Question: I have a question about ADB, does anyone know what is the difference between:
'adb shell' & 'adb hell' commands?
I'm wondering if except the "hellish" terminal color(only on Linux, in Windows you just get some prefixes) there are any other differences?
Seriously check yourself.

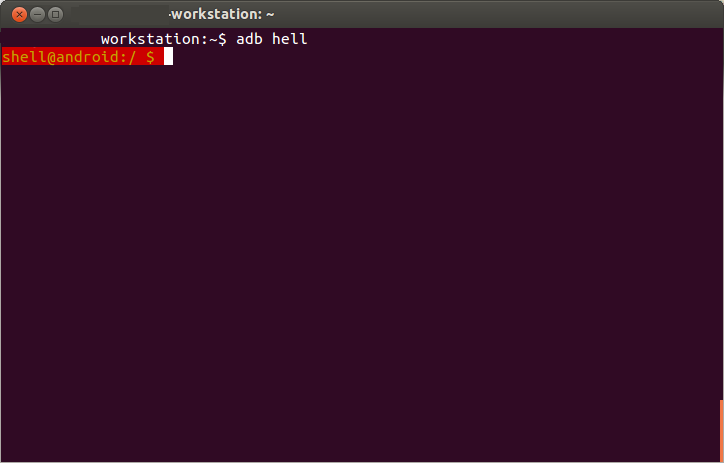
Answer: Reading the <URL>:
'''
if(!strcmp(argv[0], "shell") || !strcmp(argv[0], "hell")) {
int r;
int fd;
char h = (argv[0][0] == 'h');
if (h) {
printf("");
fflush(stdout);
}
if(argc < 2) {
D("starting interactive shell
");
r = interactive_shell();
if (h) {
printf("");
fflush(stdout);
}
'''
...
'''
if (h) {
printf("");
fflush(stdout);
}
'''
This code confirms that if the 'shell' or 'hell' command starts with an 'h', extra control sequences for changing terminal colors are output but nothing else.